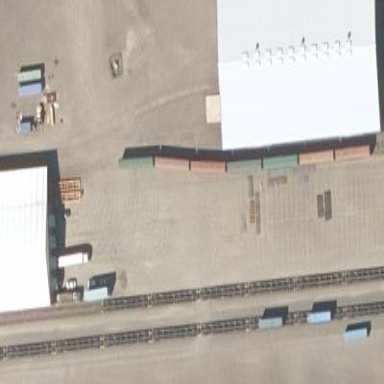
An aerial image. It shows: Warehouse with flat roof.